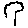
Label: tree